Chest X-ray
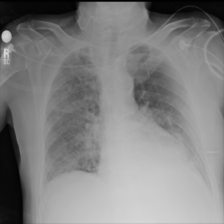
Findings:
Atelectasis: negative
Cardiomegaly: negative
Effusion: negative
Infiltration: positive
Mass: negative
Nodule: negative
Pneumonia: positive
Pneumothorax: negative
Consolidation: negative
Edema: negative
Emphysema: negative
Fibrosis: negative
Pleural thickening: negative
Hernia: negative